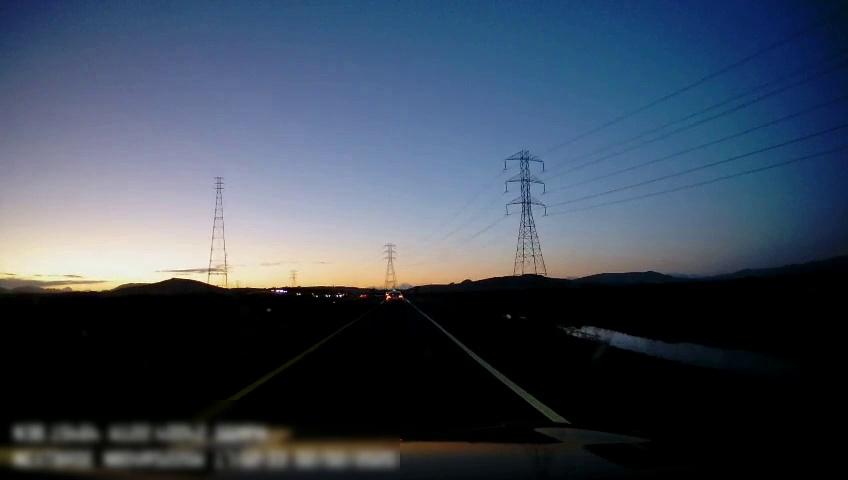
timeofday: Dusk/Dawn/Twilight
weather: Sunny
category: Drivable Space
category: Vehicles | Car
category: Lanes | Current Lane
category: Lanes | Current Lane